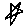
Label: star